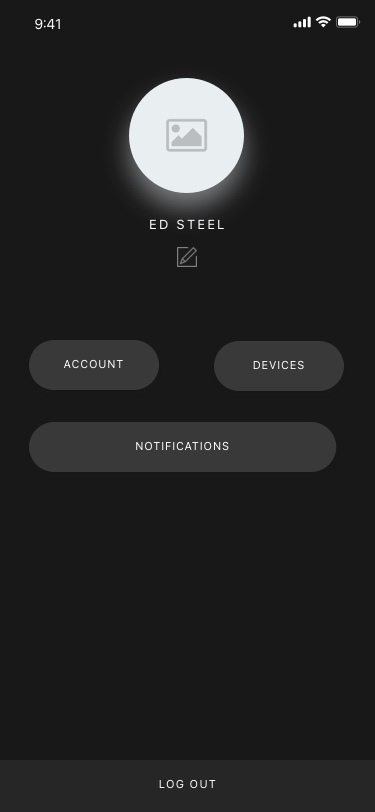
Text in this UI design:
ED STEEL